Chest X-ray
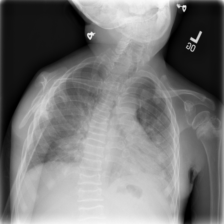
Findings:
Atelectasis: negative
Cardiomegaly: negative
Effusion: negative
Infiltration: negative
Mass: negative
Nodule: negative
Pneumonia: positive
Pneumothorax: negative
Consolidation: negative
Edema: negative
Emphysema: negative
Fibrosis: negative
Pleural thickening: negative
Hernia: negative